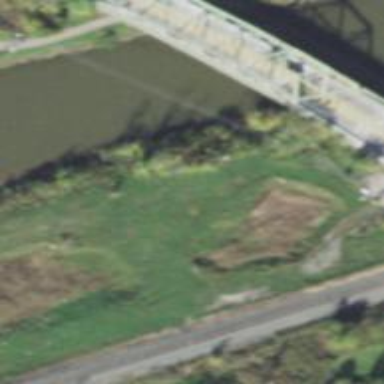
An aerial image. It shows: Truss bridge constructed as man-made structure.